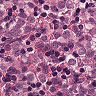
Metastatic tissue present: yes